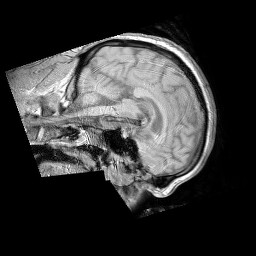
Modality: T1w
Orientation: sagittal
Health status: ill
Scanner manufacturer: philips
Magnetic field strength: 3 T
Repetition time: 0.3787 s
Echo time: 0.002908 s